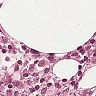
Metastatic tissue present: no